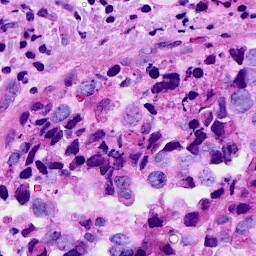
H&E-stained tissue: Breast